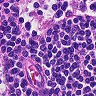
Metastatic tissue present: no